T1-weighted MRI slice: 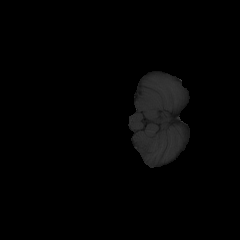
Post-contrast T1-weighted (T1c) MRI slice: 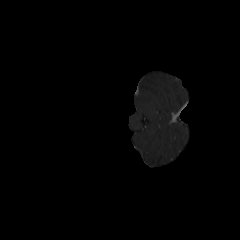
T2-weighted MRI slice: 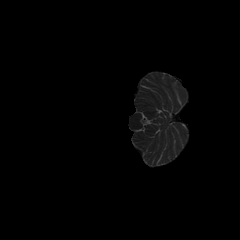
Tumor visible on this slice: no